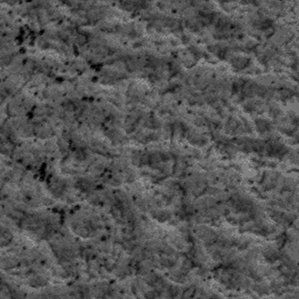
Label: frost